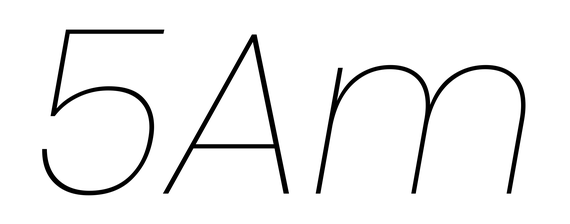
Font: Poppins-ThinItalic